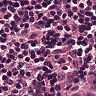
Metastatic tissue present: yes